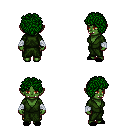
a pixel art fantasy rpg character, female body template, orc, green skin, green robe, gold greaves, green curly afro hairstyle, white cloth bandages, black slippers, four views (front, back, left, right), 2x2 character sprite sheet, small pixel art, hard edges, no anti-aliasing